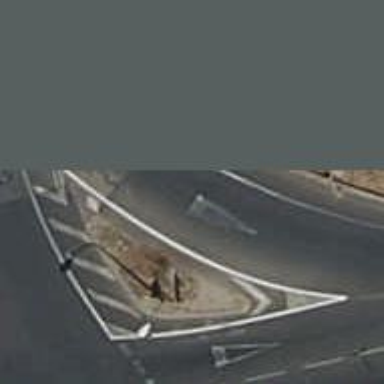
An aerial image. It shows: Road with "give way" sign.